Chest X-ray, PA view. Patient: 46 years old, sex M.
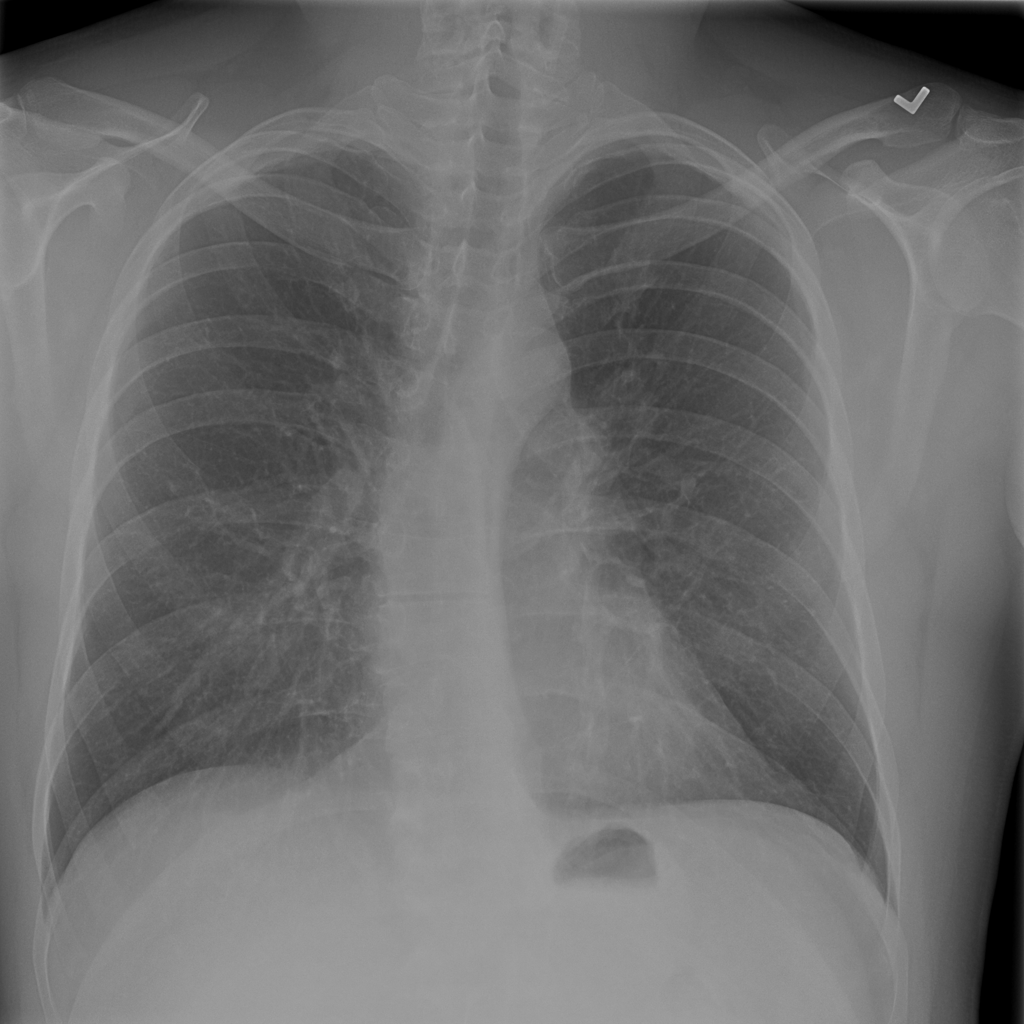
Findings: No Finding